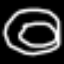
Label: donut